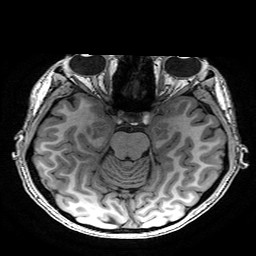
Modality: T1w
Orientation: coronal
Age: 23
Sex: female
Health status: healthy
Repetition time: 2.53 s
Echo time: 0.0034 s